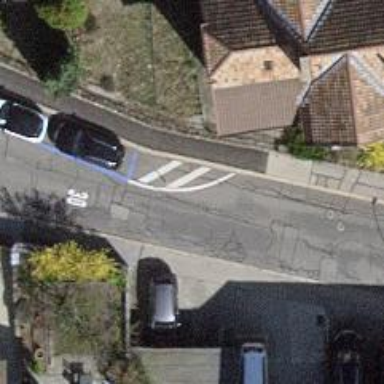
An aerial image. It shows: Sidewalk.